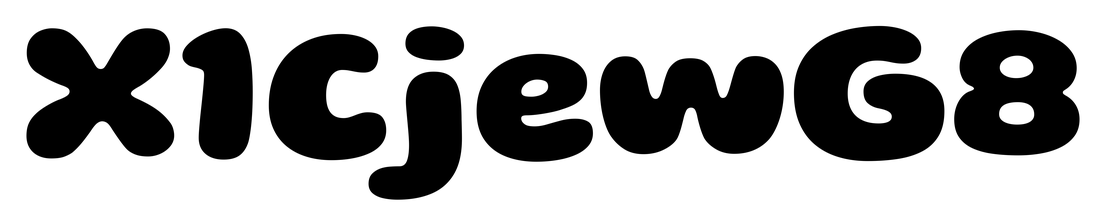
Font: Gluten_ExtraBold